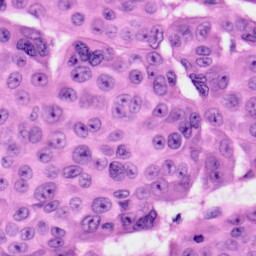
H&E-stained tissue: Skin